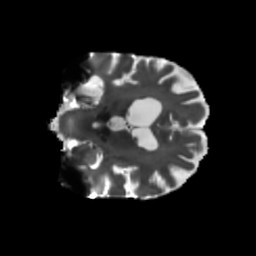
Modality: T2w
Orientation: coronal
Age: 75
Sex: male
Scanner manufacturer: siemens
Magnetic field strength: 3 T
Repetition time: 5.47 s
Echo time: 0.0854 s